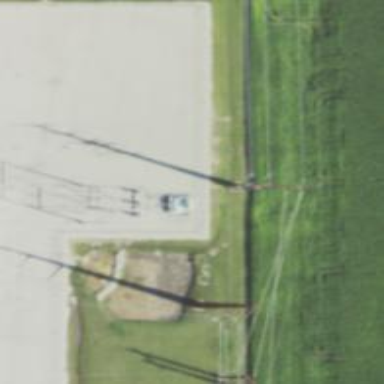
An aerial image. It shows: Power tower.